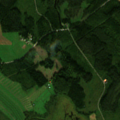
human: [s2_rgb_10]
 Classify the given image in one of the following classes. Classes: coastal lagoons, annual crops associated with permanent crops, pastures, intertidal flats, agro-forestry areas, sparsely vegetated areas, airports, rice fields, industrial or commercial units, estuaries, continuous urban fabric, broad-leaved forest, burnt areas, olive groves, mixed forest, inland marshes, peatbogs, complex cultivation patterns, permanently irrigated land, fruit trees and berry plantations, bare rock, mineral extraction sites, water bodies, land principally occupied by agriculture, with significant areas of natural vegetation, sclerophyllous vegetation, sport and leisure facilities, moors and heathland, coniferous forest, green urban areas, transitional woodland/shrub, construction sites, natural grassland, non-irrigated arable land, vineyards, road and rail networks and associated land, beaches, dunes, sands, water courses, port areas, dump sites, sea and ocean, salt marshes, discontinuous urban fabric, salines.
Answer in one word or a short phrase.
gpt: non-irrigated arable land, coniferous forest, mixed forest, transitional woodland/shrub, water bodies